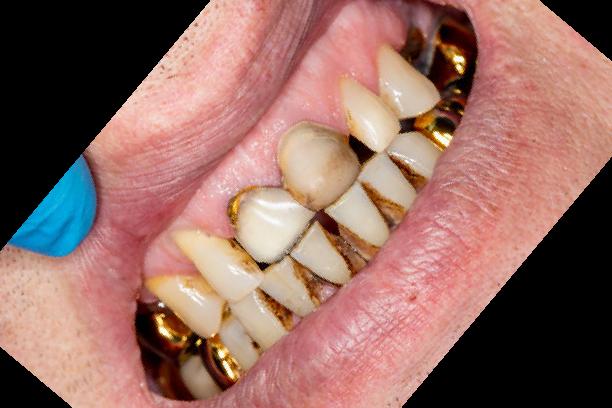
Condition: Calculus